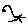
Label: bird